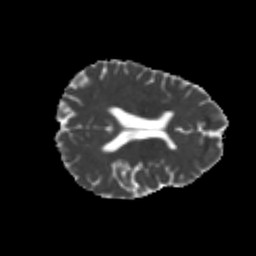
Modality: MD
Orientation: axial
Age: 20
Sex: female
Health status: healthy
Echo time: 0.074 s